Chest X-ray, AP view. Patient: 39 years old, sex M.
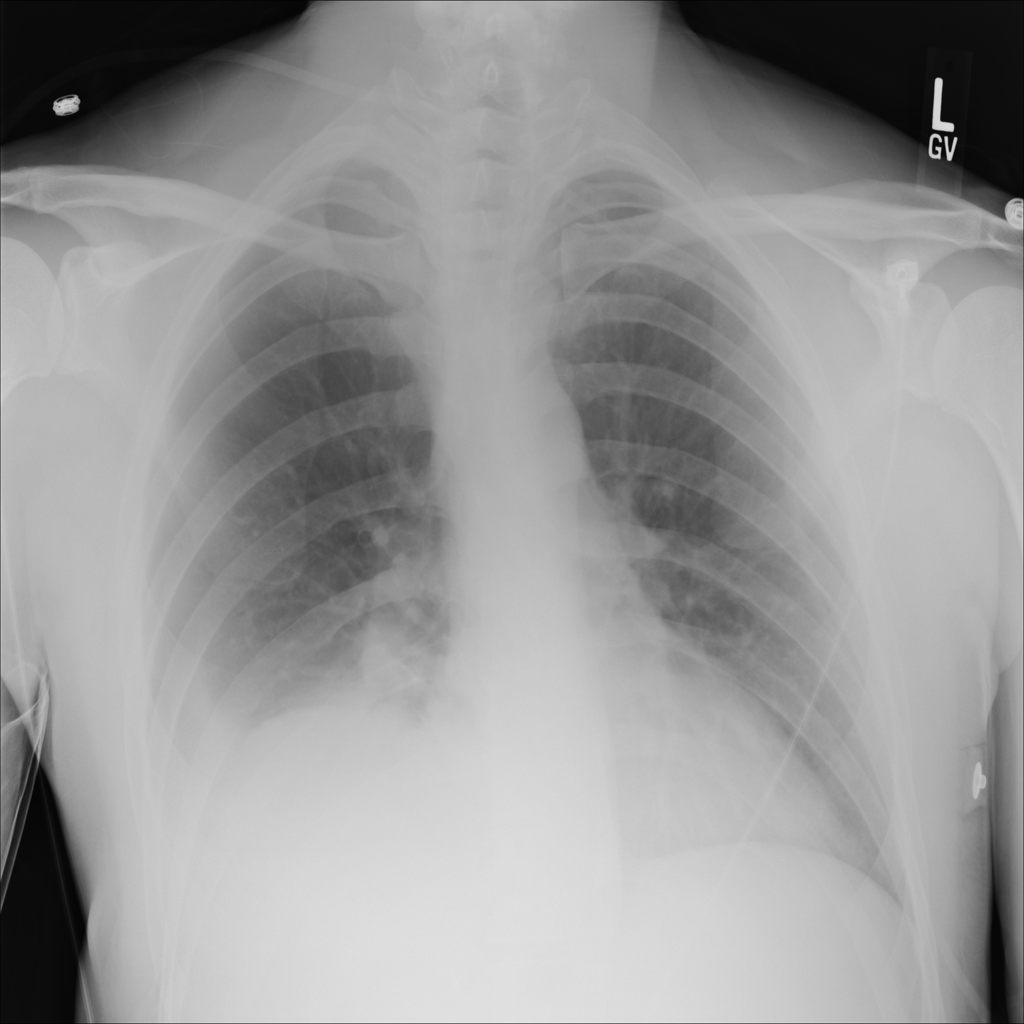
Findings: Effusion, Pneumothorax